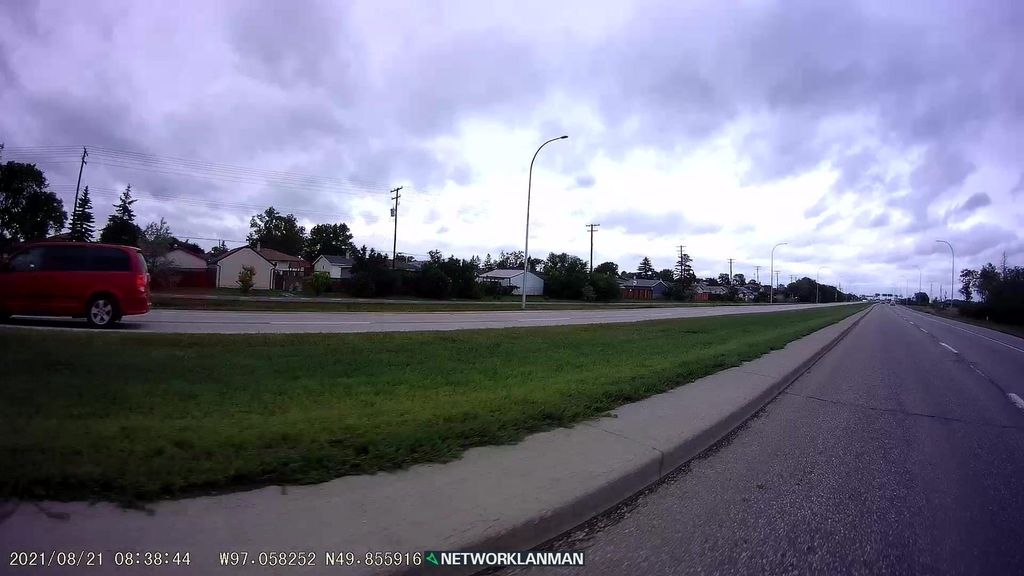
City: winnipeg